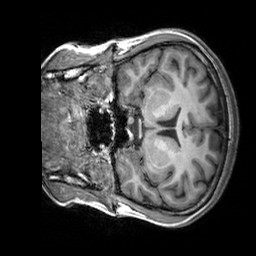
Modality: T1w
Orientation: coronal
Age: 24
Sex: female
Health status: healthy
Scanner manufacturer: siemens
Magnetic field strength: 3 T
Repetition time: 2.3 s
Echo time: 0.00303 s